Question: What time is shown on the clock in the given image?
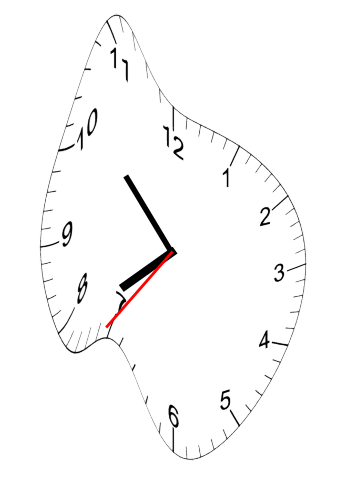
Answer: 07:52:36